Field crop: maize
Growth stage: 2
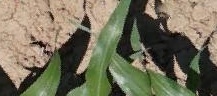
Species: maize